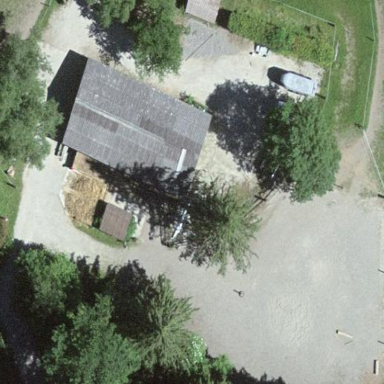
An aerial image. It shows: Barn.